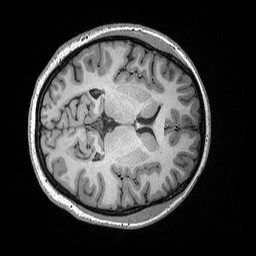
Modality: T1w
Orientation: axial
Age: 25
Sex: female